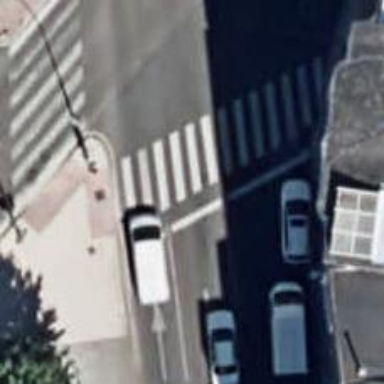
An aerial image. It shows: Road with traffic signals at crossing.